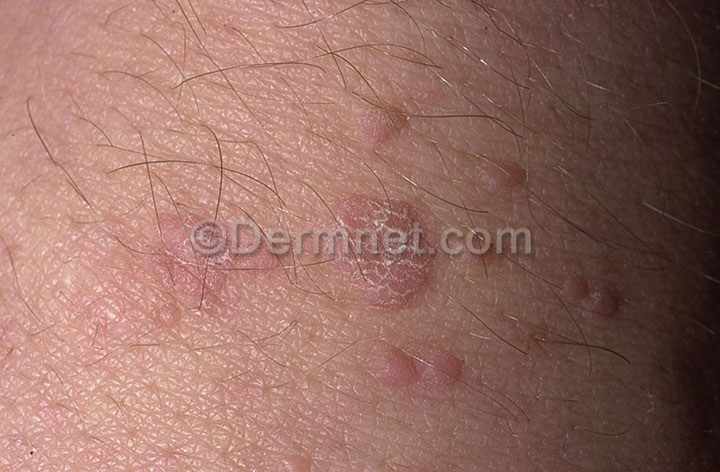
Disease: Warts Molluscum and other Viral Infections